Question: How can I get full-line completion in Emacs, similar to Vim's 'CTRL-x l'?
For example, in Vim, if I type:
'''
from d<CTRL-X>-l
'''
I will get a popup like this:

Which shows all the lines matching that prefix in open buffers.
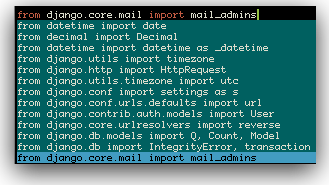
Answer: This doesn't give a list to choose from (try tuning 'autocomplete' for that) but otherwise gives the "feeling".
'''
(defun my-expand-lines ()
(interactive)
(let ((hippie-expand-try-functions-list
'(try-expand-line)))
(call-interactively 'hippie-expand)))
(define-key evil-insert-state-map (kbd "C-x C-l") 'my-expand-lines)
'''